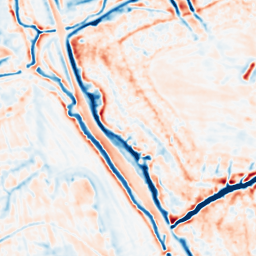
Category: multiscale
Decomposition family: dog_multiscale
Decomposition parameters: sigma_ratio: 1.4
n_scales: 4
base_sigma: 1
Upsampling method: bicubic
Upsampling parameters: scale: 4
Upsampling scale: 4